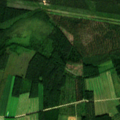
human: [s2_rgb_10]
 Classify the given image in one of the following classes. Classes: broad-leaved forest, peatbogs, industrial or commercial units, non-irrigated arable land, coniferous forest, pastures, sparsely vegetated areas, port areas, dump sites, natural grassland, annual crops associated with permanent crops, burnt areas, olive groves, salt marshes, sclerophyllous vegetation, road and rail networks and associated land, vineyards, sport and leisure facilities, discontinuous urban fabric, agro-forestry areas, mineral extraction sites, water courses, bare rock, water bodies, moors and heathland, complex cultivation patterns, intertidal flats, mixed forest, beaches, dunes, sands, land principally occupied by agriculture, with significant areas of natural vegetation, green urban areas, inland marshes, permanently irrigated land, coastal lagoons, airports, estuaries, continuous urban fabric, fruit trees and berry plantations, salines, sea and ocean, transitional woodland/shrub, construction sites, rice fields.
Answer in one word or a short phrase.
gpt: non-irrigated arable land, broad-leaved forest, coniferous forest, mixed forest, transitional woodland/shrub